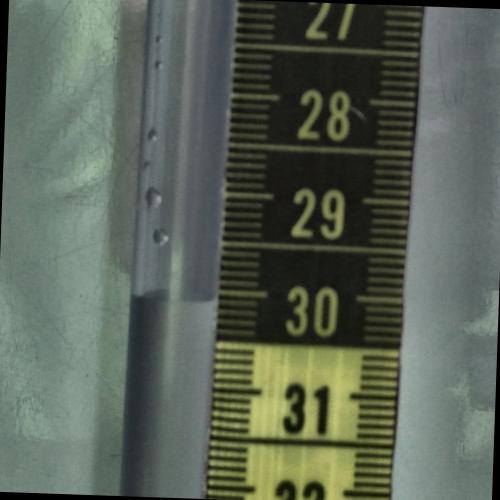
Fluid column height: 30.1 cm